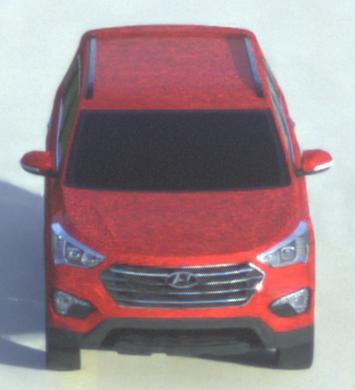
Make: Hyundai
Model: Santa Fe 2.4 GDI
Detailed model: Santa Fe (DM)
Model produced from: 2017/08
Model produced until: 2018/01
Doors: 5
Color: red
Road condition: dry road
Daytime: morning or afternoon
Contrast: medium contrast